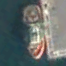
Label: Towing_vessel